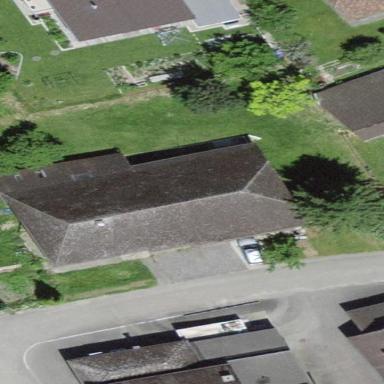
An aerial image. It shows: Farm building.